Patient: sex F, age 60
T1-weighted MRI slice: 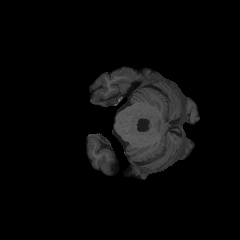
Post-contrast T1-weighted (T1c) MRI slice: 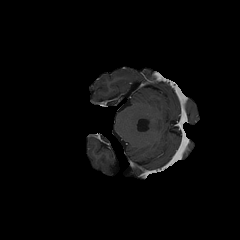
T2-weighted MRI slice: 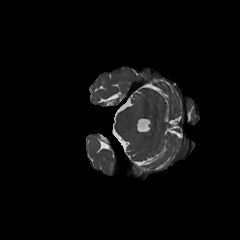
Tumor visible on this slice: no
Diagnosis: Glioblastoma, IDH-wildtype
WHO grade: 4